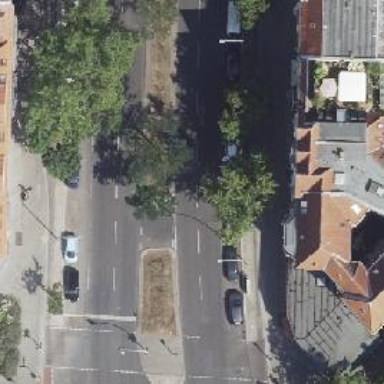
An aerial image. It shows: Secondary road with asphalt surface. It has cycle track on the right side and is dual carriageway.